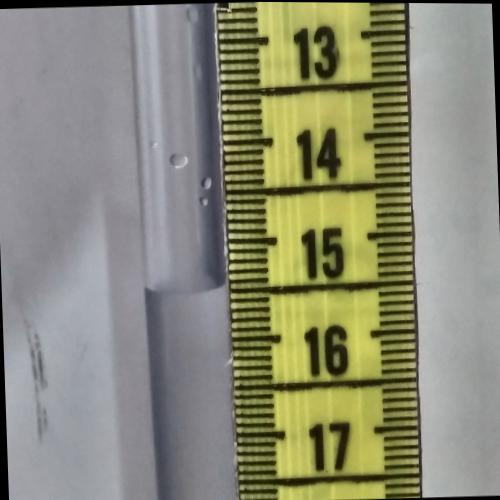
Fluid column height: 15.5 cm